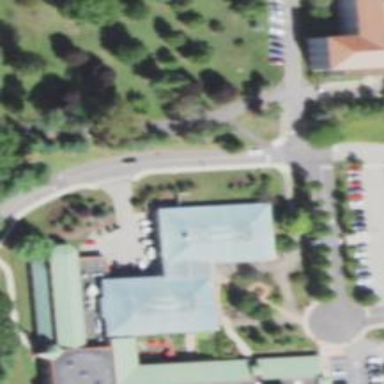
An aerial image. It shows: View of university building.